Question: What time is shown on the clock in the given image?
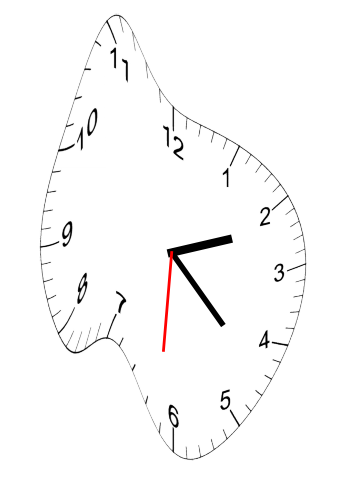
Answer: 02:22:31